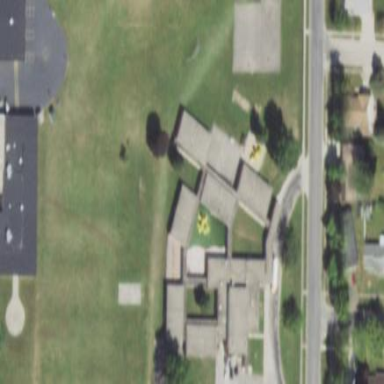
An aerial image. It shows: School building.